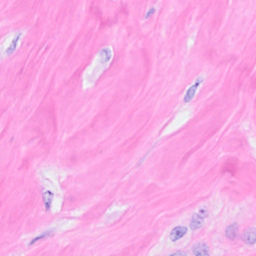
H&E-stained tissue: Breast